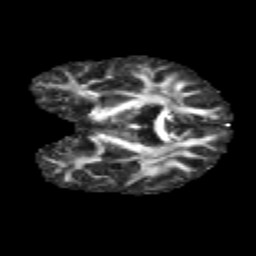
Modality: FA
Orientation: coronal
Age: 11
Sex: male
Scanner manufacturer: siemens
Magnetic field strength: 3 T
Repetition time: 3.8 s
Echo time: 0.07 s